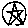
Label: star